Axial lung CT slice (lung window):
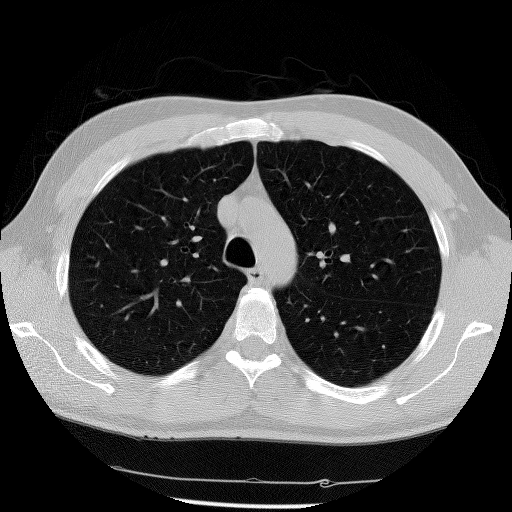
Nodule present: no